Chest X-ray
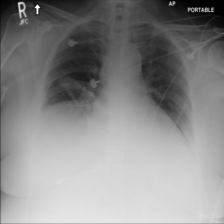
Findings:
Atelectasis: positive
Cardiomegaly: negative
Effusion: positive
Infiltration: positive
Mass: positive
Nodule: negative
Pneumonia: negative
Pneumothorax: negative
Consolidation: positive
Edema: negative
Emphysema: negative
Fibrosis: negative
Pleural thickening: negative
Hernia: negative